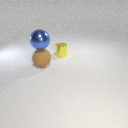
large blue metal sphere above large brown rubber sphere